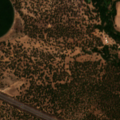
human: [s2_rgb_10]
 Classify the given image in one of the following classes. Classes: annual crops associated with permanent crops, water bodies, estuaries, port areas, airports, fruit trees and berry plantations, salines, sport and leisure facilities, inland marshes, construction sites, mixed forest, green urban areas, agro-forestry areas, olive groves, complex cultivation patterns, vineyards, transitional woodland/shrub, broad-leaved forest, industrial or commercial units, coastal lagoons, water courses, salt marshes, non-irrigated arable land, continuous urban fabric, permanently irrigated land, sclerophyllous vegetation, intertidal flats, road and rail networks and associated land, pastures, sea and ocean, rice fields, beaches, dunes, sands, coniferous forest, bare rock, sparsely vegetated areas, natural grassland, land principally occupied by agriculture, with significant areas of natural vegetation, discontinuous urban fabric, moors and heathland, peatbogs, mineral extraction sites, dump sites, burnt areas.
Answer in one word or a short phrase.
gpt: non-irrigated arable land, permanently irrigated land, agro-forestry areas, mixed forest